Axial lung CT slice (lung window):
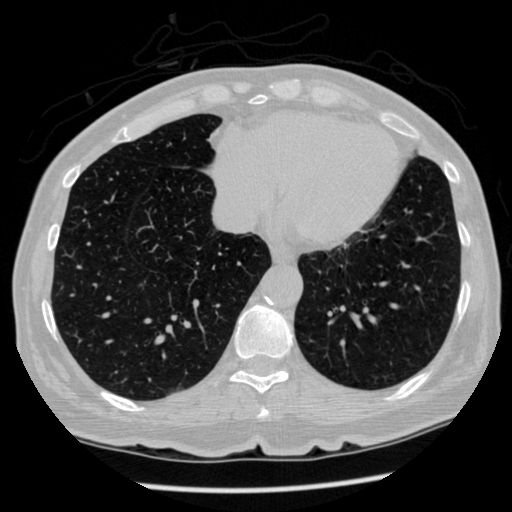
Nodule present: no